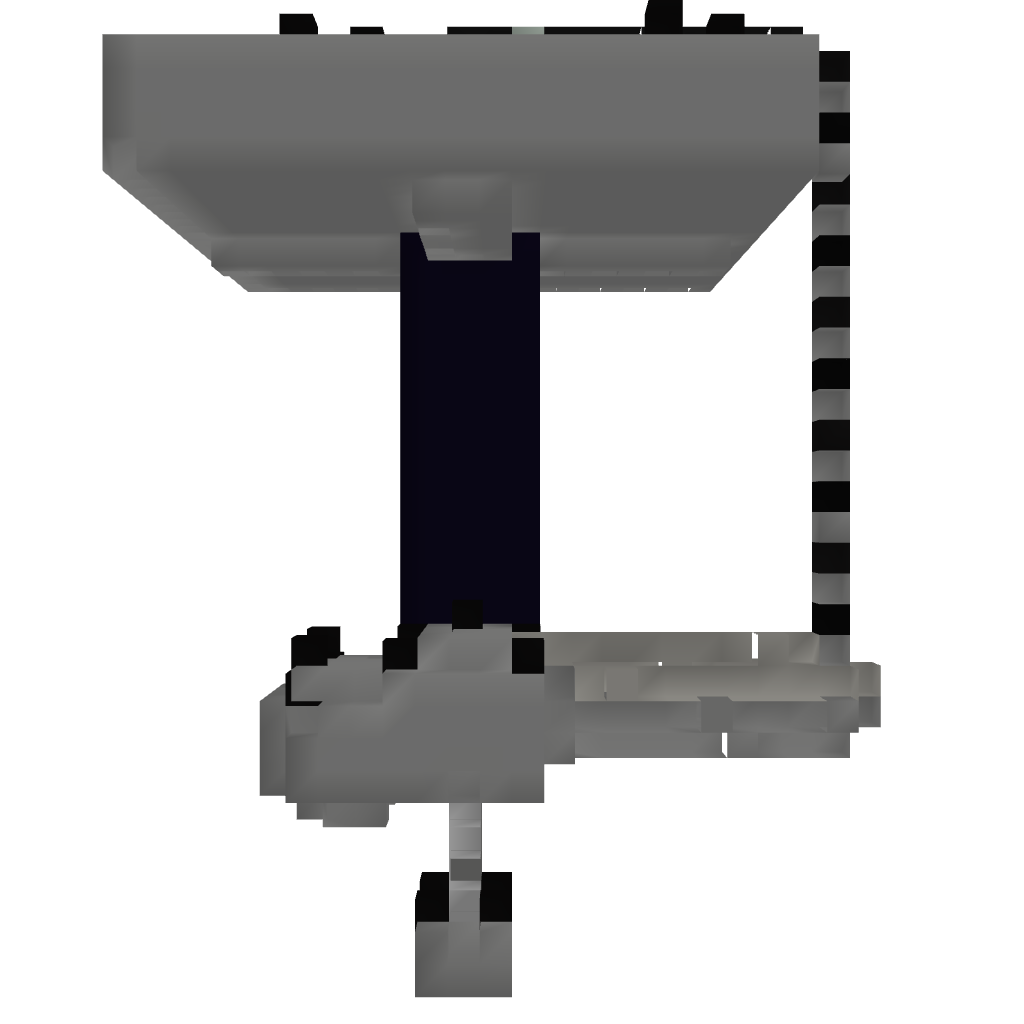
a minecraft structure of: Mob XP Farm